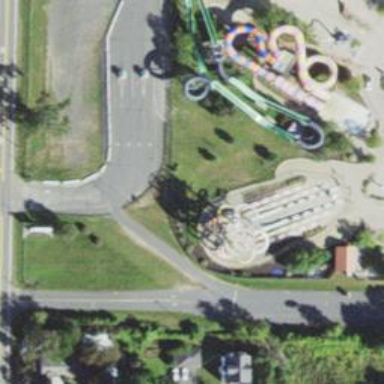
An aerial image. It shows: Water slide attraction.